Field crop: maize
Growth stage: 2
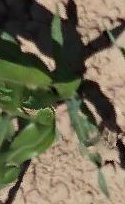
Species: maize